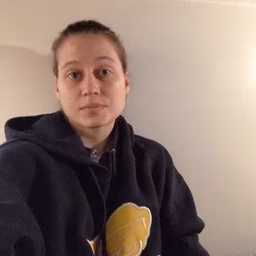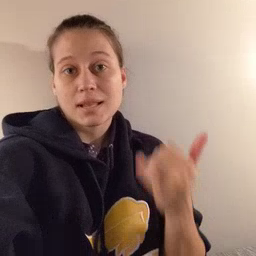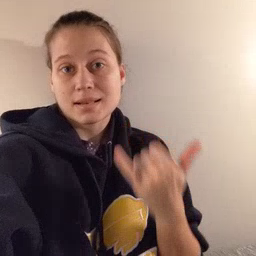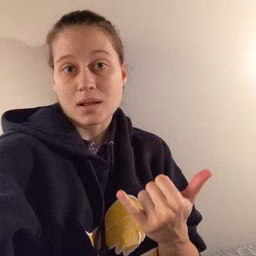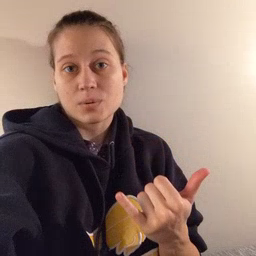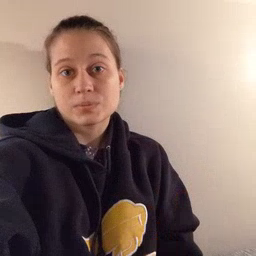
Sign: now